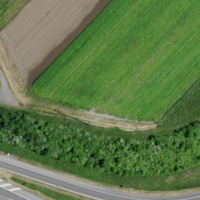
EUNIS habitat code: 57
Species observed at this site:
Buteo buteo